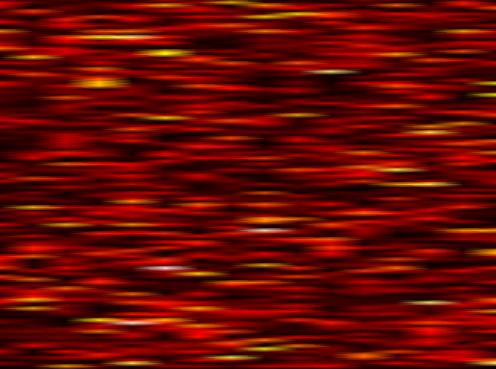
Label: OFDM